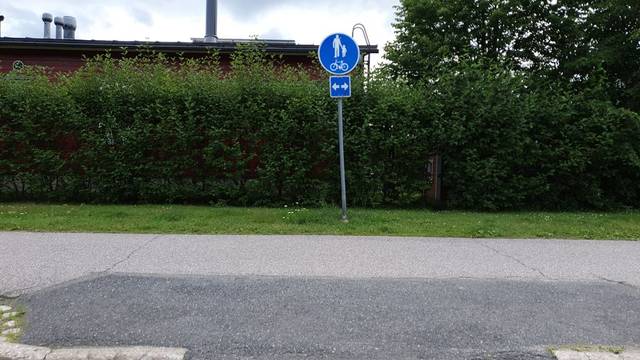
Region: Finland
Coordinates: 60.277, 24.912